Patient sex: M
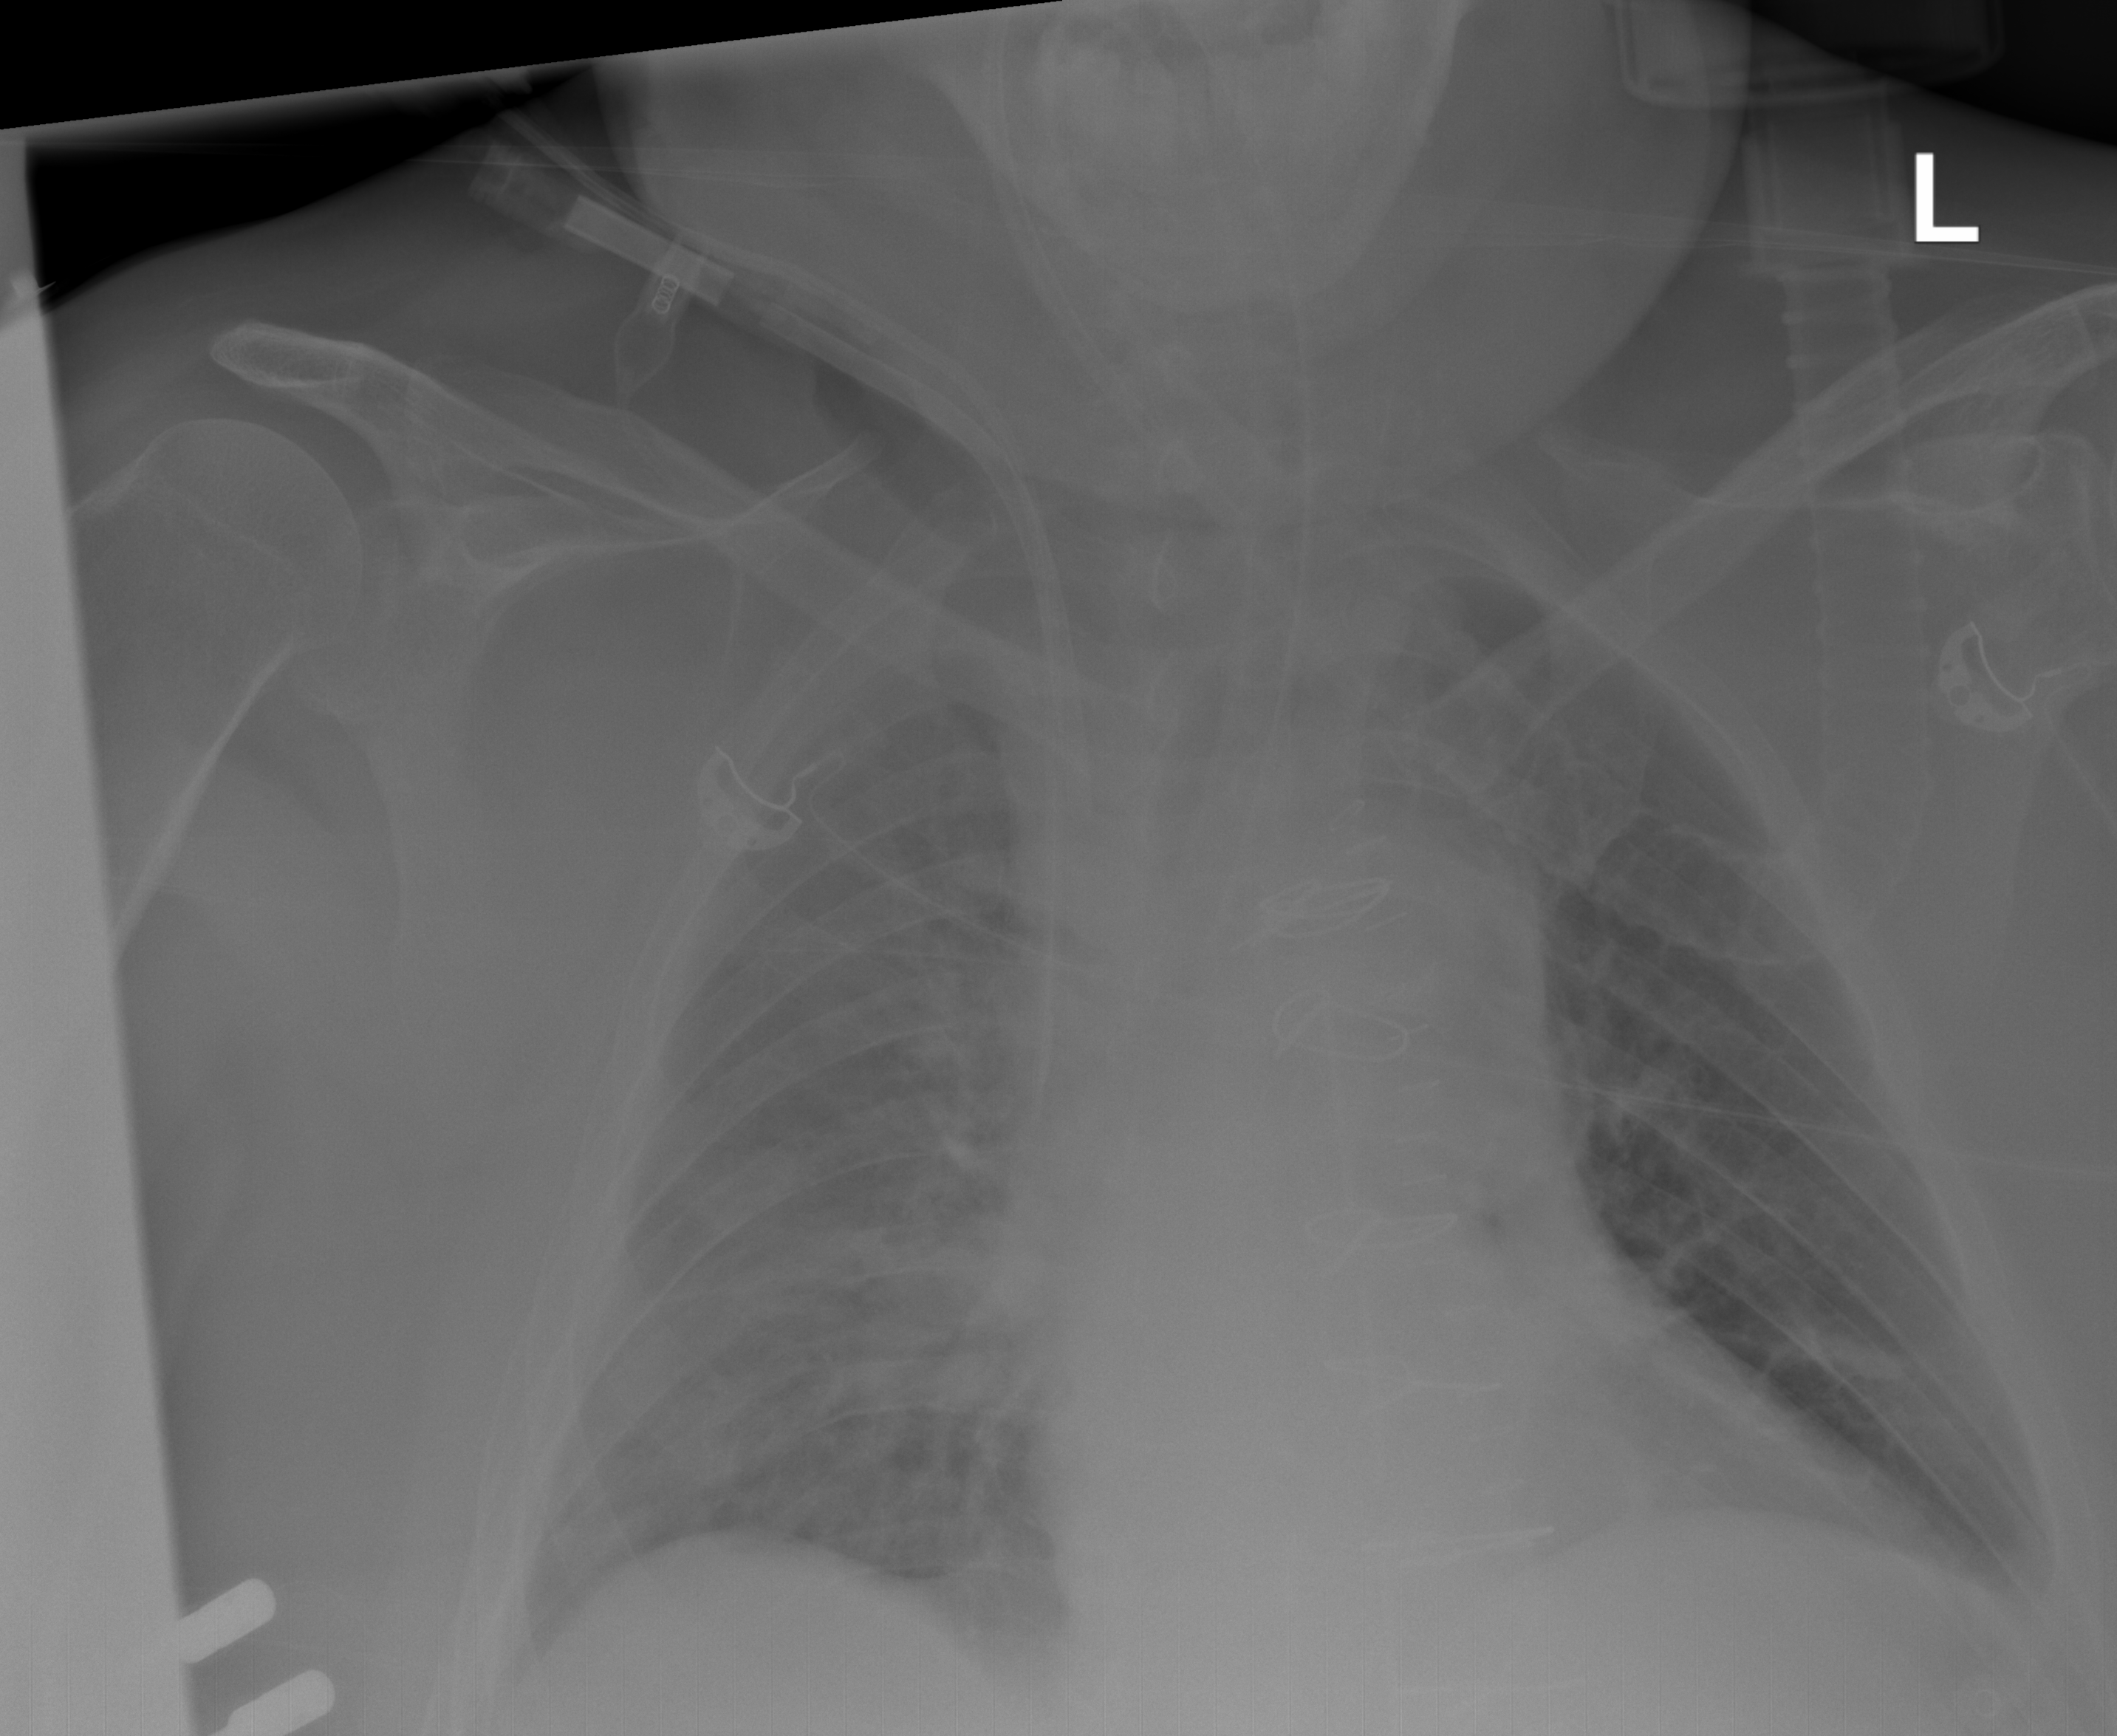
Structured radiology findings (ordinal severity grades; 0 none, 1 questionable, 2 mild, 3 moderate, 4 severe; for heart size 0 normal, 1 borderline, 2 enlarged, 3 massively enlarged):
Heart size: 1
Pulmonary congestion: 3
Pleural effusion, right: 2
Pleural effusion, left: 2
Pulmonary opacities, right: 2
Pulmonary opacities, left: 2
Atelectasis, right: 3
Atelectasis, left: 2